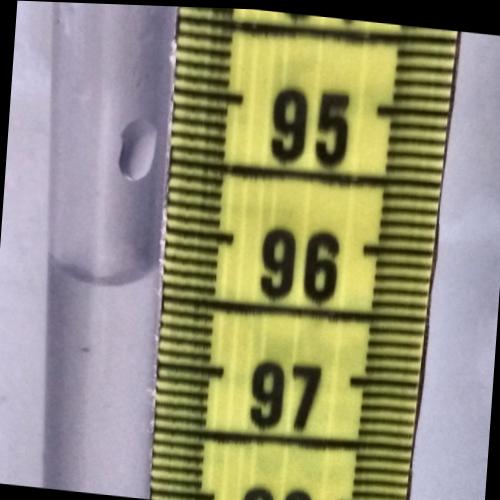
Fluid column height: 96.4 cm